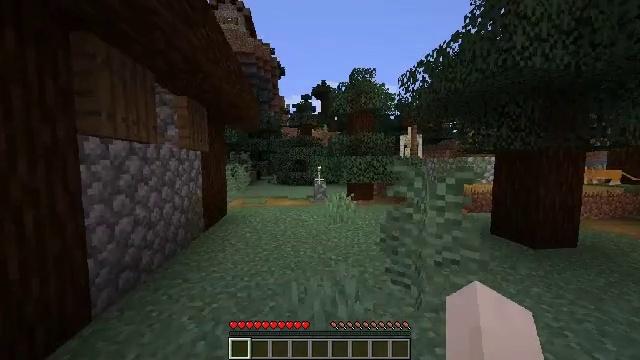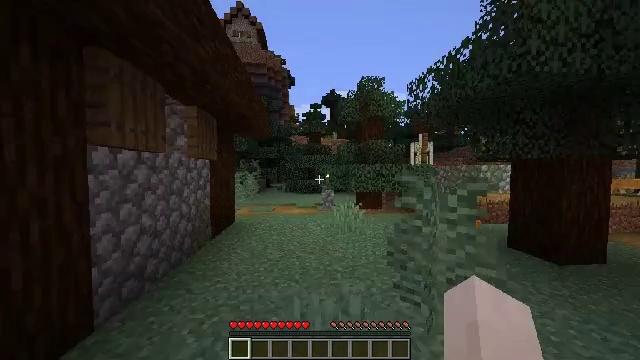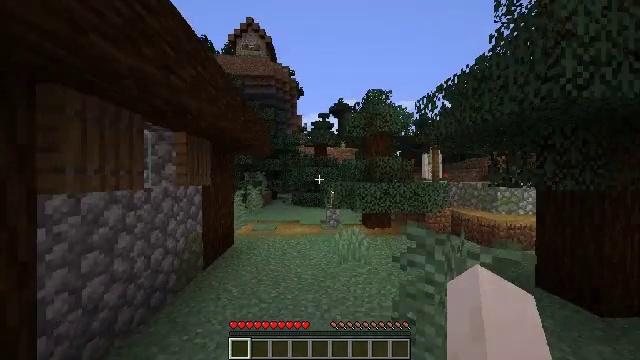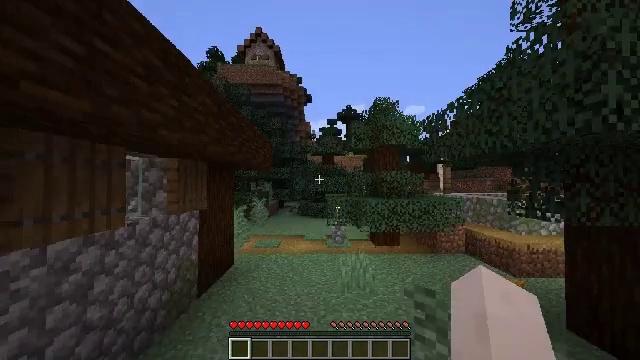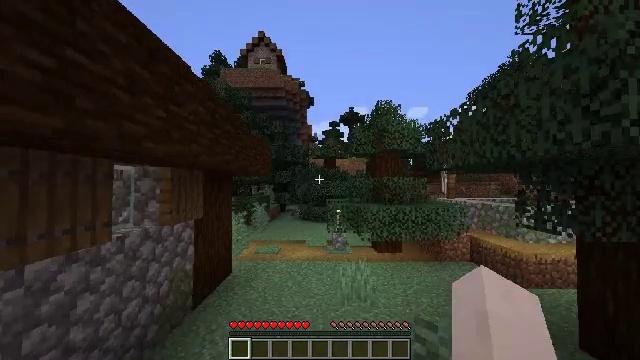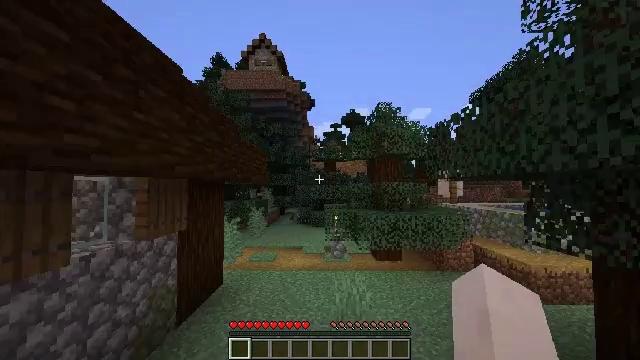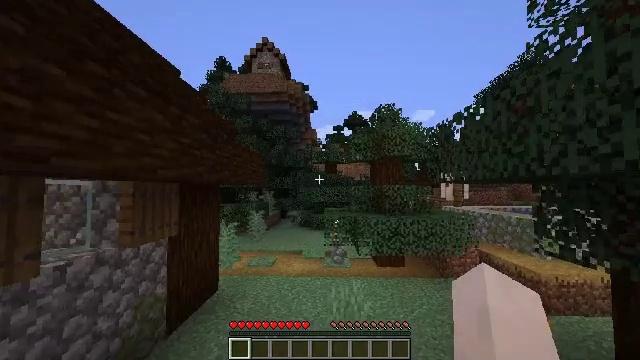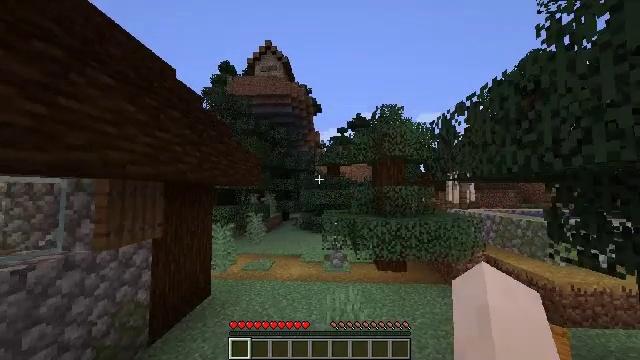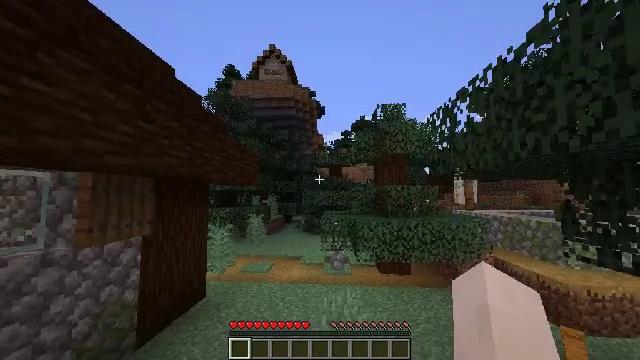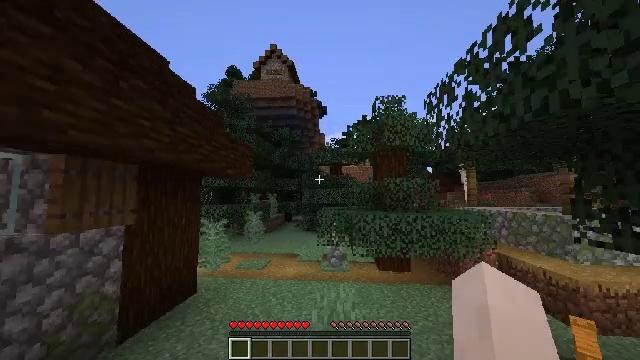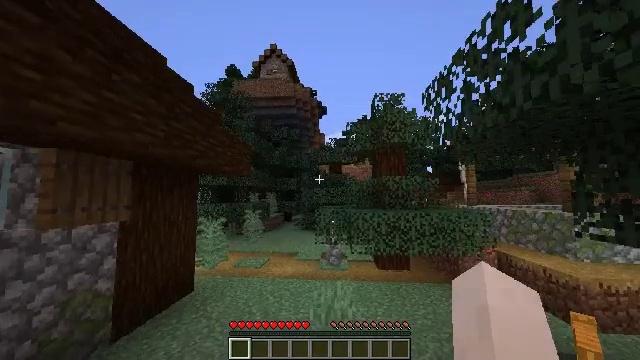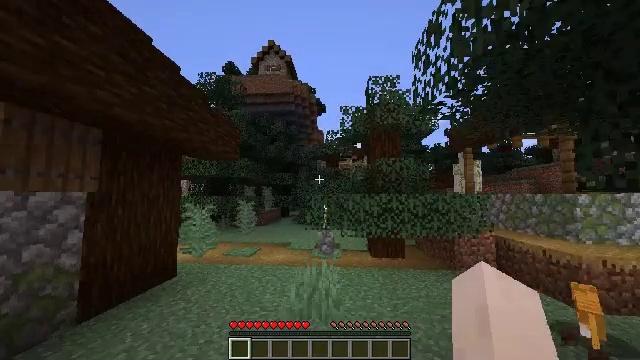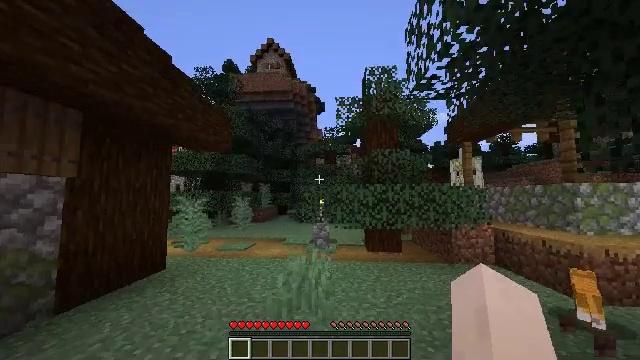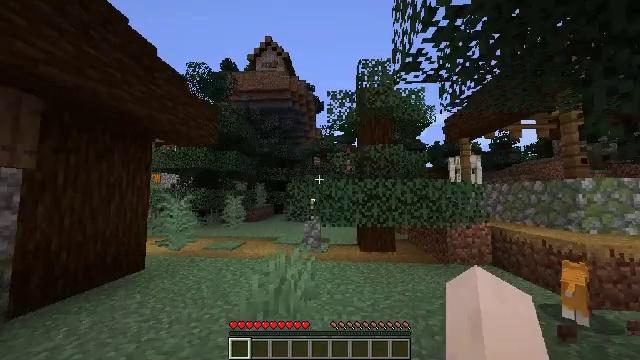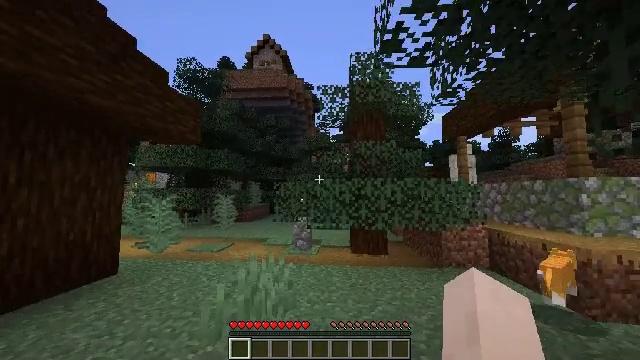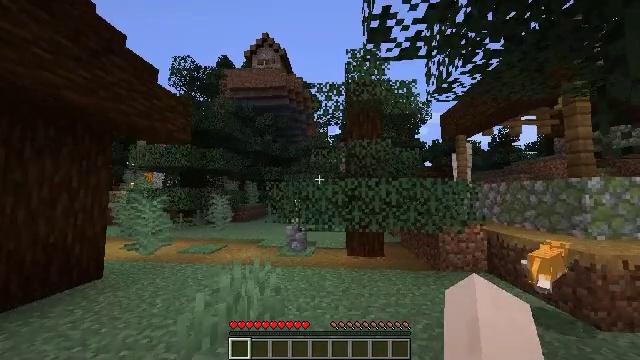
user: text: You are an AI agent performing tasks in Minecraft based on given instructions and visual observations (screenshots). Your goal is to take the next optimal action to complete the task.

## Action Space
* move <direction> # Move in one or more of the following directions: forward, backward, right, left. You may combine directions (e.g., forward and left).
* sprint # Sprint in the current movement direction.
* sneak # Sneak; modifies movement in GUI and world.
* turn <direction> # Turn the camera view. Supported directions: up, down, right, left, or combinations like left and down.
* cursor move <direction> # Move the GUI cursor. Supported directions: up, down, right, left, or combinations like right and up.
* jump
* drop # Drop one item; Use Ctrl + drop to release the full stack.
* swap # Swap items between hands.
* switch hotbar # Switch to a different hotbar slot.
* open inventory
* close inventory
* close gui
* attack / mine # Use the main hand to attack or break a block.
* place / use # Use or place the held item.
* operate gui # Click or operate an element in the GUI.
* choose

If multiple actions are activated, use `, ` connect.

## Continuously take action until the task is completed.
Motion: motion action
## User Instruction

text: Collect spruce leaves for landscaping.
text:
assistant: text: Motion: move forward and move right, sprint, turn left and up, jump
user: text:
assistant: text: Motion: move forward and move right, sprint, turn left and up, jump
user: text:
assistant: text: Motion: move forward and move right, sprint, turn left and up, jump
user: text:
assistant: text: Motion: move forward and move right, sprint, jump
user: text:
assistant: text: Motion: move forward and move right, sprint, jump
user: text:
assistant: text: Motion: move forward and move right, sprint, jump
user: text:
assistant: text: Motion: move forward and move right, sprint, turn left, jump
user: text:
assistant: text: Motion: move forward and move right, sprint, turn left, jump
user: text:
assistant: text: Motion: move forward and move right, sprint, jump
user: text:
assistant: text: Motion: move forward and move right, sprint, jump
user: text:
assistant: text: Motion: move forward and move right, sprint, jump
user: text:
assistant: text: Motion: move forward and move right, sprint
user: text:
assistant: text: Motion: move forward and move right, sprint
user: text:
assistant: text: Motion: move forward and move right, sprint
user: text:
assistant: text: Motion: move forward and move right, sprint
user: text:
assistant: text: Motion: move forward and move right, sprint
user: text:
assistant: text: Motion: move forward and move right, sprint
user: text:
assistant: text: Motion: move forward and move right, sprint
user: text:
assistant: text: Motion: move forward and move right, sprint
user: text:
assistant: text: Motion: move forward, sprint
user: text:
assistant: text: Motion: move forward
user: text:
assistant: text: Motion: no_op
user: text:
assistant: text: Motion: no_op
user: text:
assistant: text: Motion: no_op
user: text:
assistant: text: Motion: no_op
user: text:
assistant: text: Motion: no_op
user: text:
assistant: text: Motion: move back and move left, turn right
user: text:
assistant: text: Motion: move back and move left, turn right
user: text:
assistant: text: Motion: move back and move left, turn right
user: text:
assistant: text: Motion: move back and move left, turn right and down